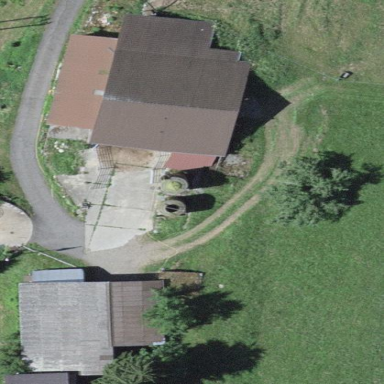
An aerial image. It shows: Farmyard area.